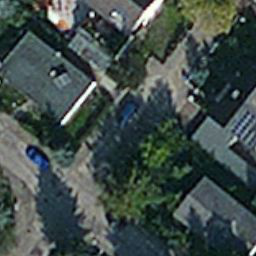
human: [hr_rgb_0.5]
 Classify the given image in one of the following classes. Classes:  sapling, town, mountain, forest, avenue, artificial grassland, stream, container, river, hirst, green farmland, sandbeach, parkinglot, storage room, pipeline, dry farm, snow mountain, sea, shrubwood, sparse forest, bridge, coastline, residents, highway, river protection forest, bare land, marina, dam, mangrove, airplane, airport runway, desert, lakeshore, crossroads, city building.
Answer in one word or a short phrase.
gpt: residents